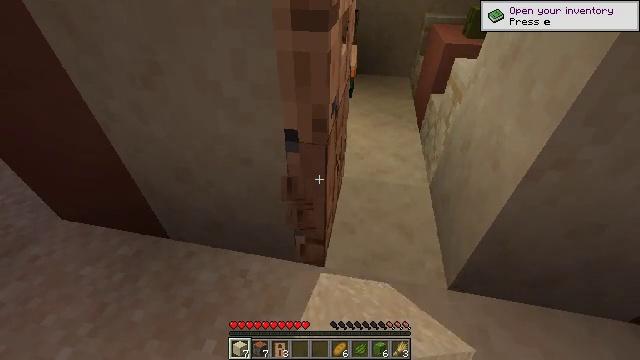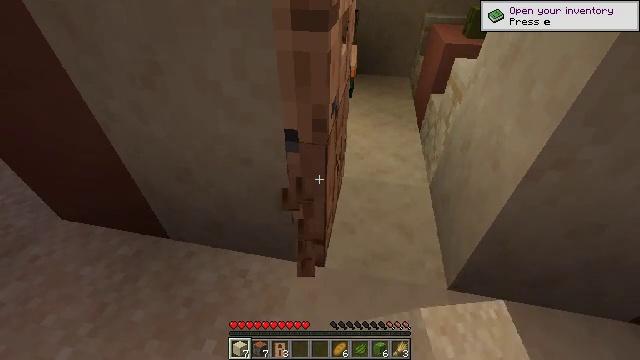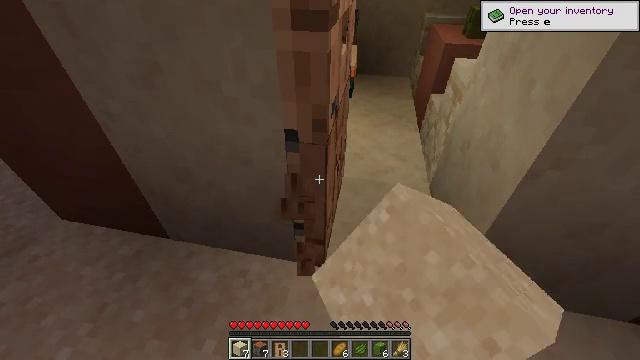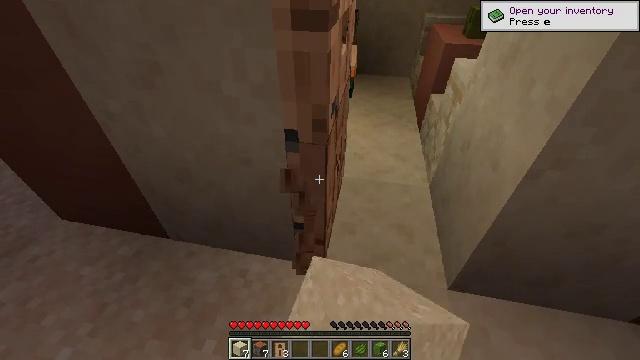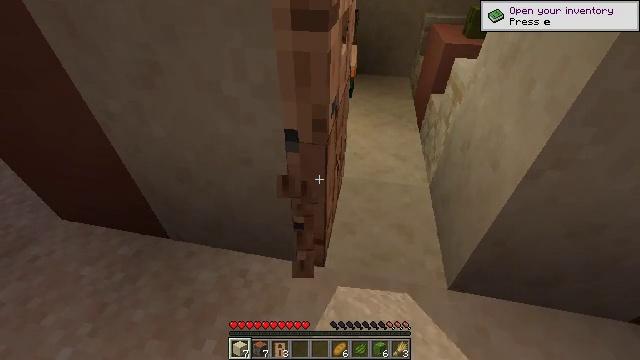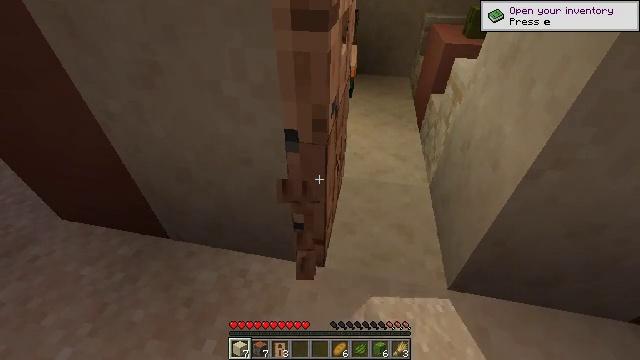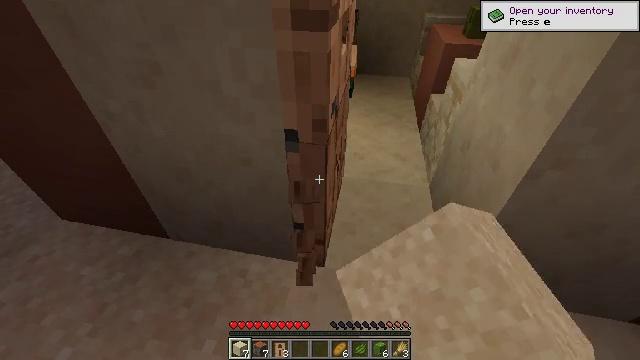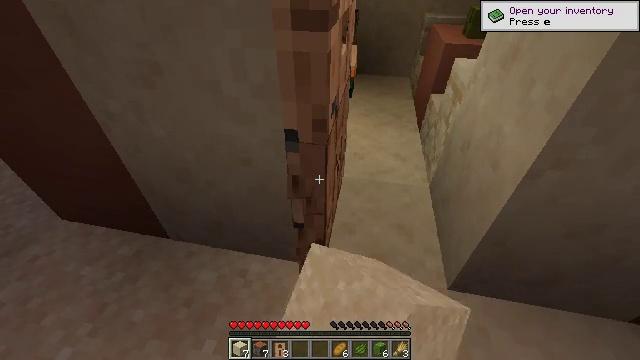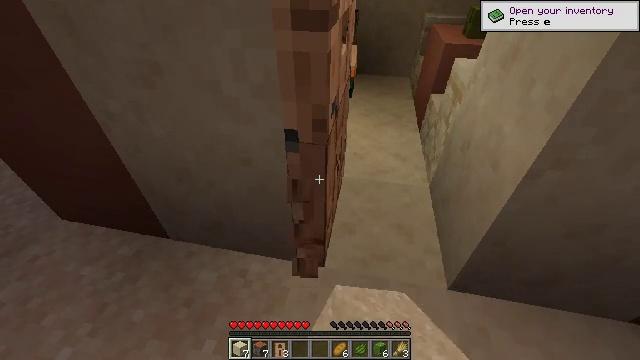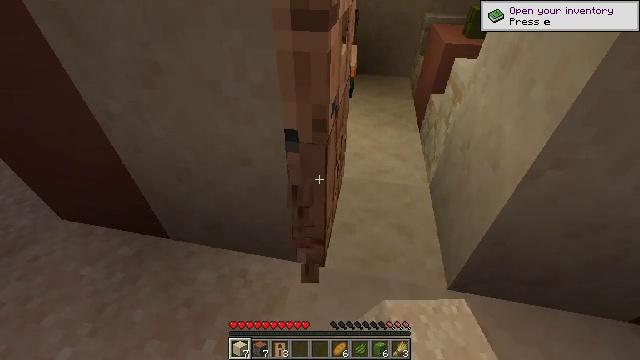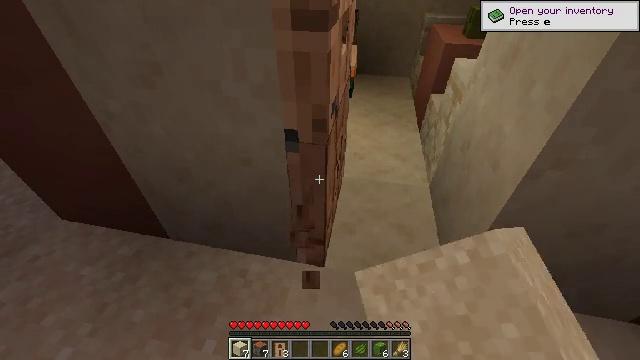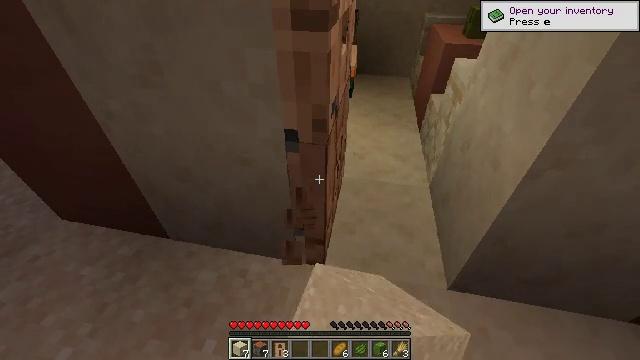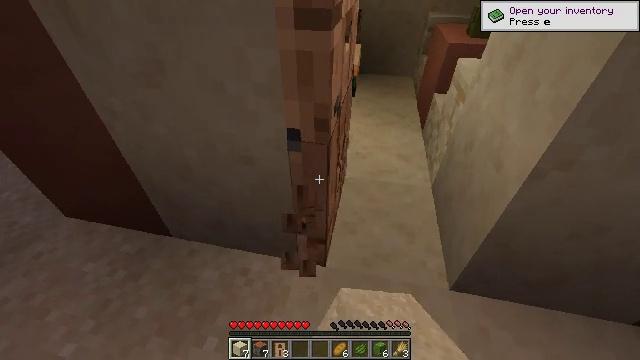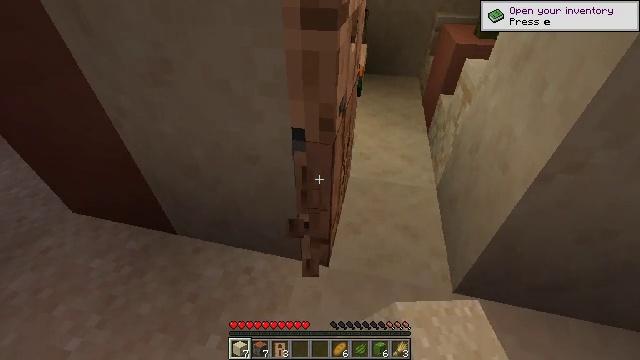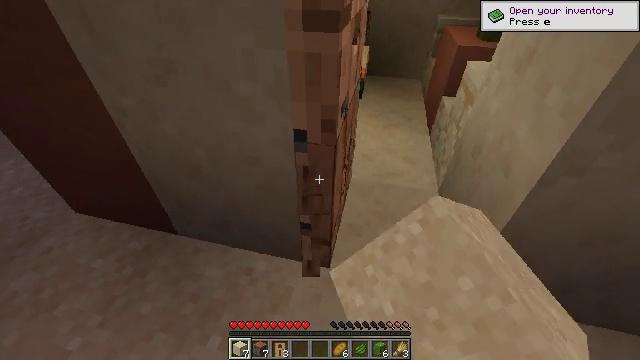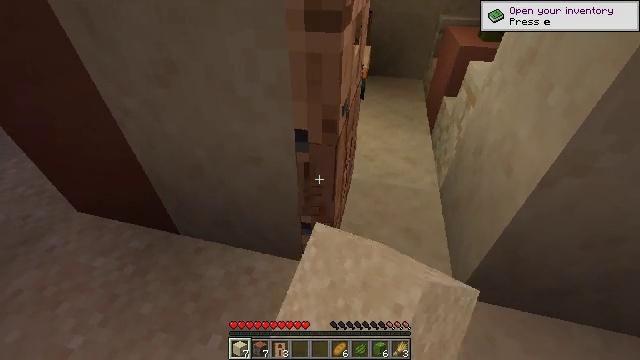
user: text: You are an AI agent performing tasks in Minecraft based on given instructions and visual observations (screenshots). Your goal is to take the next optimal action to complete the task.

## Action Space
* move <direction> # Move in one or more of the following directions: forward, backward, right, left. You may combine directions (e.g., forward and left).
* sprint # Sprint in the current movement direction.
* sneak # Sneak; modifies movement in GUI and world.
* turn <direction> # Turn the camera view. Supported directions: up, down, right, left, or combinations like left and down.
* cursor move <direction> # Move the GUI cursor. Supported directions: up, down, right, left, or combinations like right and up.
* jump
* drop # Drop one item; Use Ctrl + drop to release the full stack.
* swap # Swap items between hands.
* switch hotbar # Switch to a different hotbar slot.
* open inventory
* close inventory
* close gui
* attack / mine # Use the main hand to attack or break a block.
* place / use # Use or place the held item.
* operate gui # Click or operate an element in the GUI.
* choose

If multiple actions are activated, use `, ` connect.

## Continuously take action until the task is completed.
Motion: motion action
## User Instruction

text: Remove the jungle door from its frame.
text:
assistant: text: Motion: attack / mine
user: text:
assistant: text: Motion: attack / mine
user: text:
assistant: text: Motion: attack / mine
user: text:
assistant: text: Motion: attack / mine
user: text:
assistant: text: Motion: attack / mine
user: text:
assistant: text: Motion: attack / mine
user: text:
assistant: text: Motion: attack / mine
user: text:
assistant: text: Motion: attack / mine
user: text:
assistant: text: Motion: attack / mine
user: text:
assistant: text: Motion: attack / mine
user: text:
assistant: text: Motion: attack / mine
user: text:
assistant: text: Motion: attack / mine
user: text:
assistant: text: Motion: turn left, attack / mine
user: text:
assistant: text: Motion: attack / mine
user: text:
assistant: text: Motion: attack / mine
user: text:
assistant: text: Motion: attack / mine
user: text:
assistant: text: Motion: attack / mine
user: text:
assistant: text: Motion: attack / mine
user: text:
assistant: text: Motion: attack / mine
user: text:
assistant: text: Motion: attack / mine
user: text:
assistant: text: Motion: move right, attack / mine
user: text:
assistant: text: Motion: move right, attack / mine
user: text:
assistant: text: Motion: turn left, attack / mine
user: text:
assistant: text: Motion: turn left, attack / mine
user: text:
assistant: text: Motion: turn left, attack / mine
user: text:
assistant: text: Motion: turn left, attack / mine
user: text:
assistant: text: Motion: turn left, attack / mine
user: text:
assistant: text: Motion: turn left, attack / mine
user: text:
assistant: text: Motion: turn left, attack / mine
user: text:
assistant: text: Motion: turn left, attack / mine